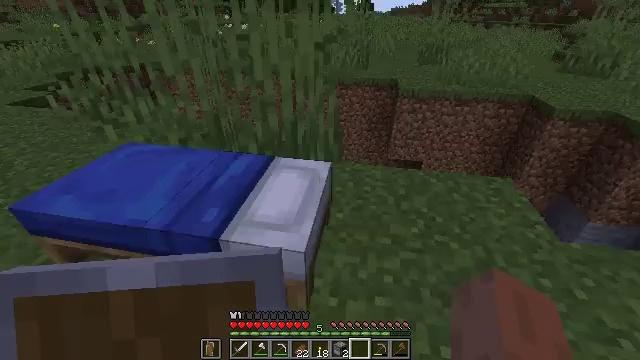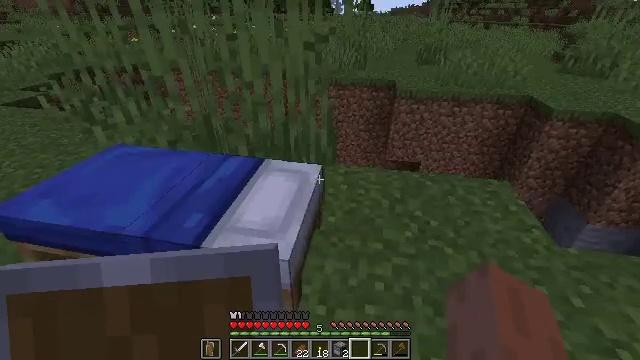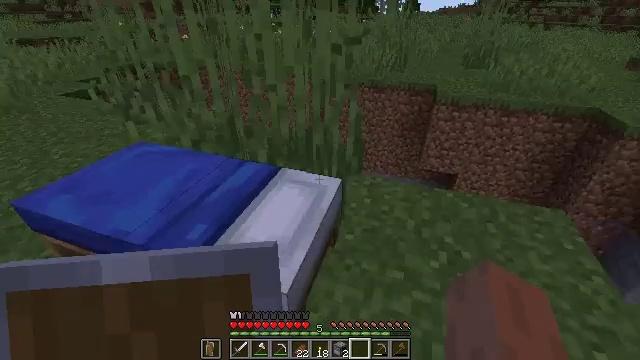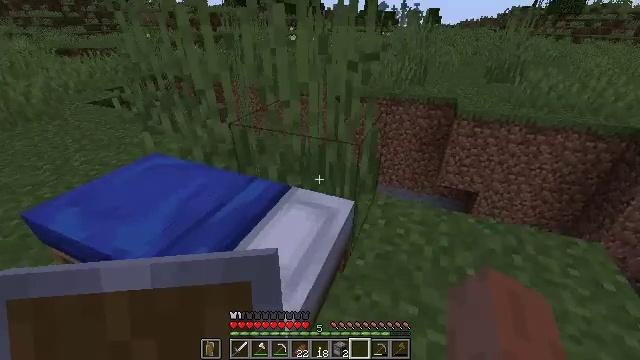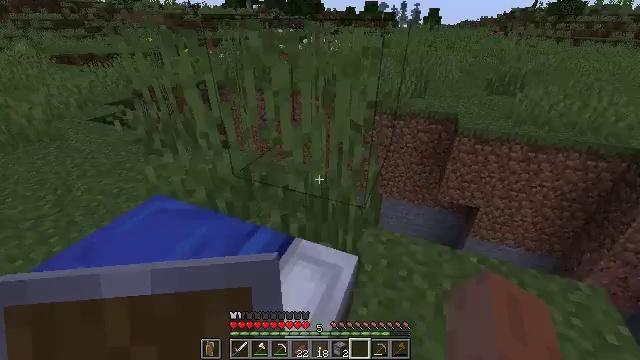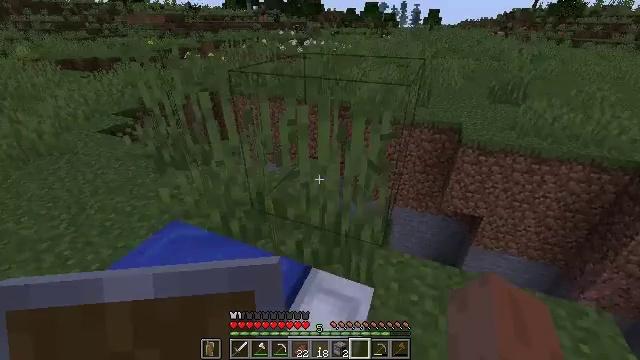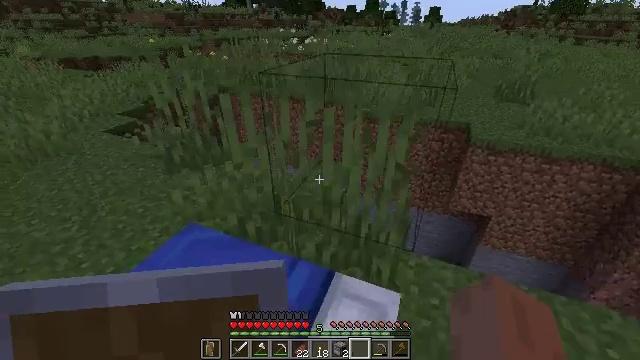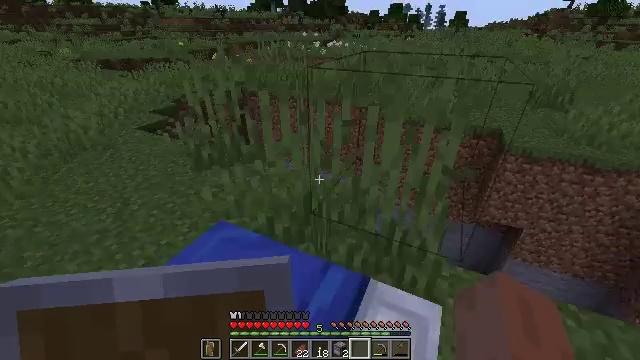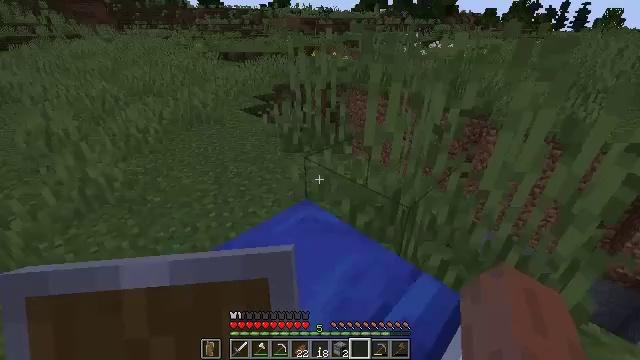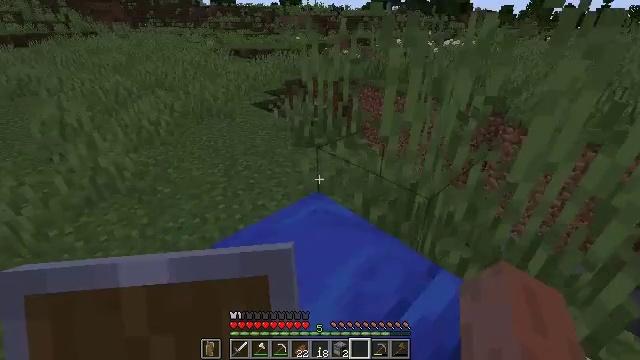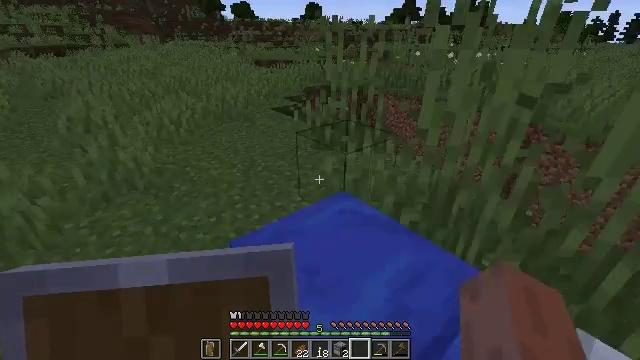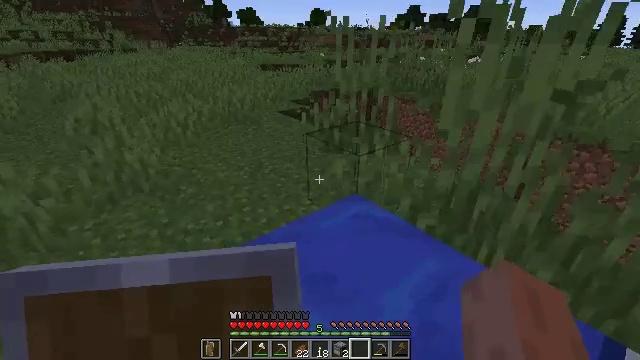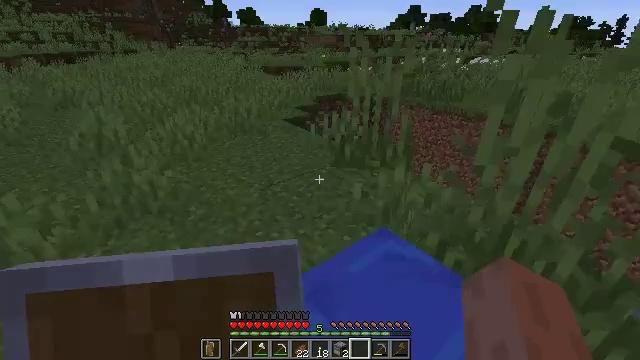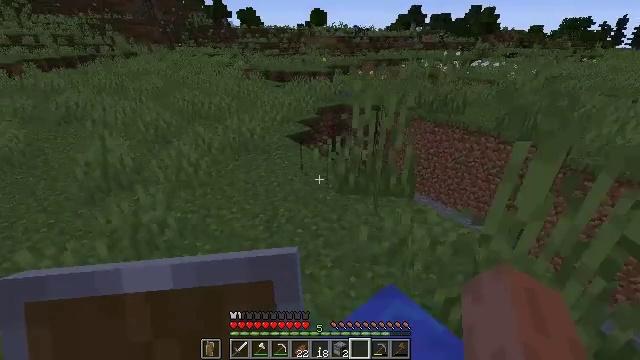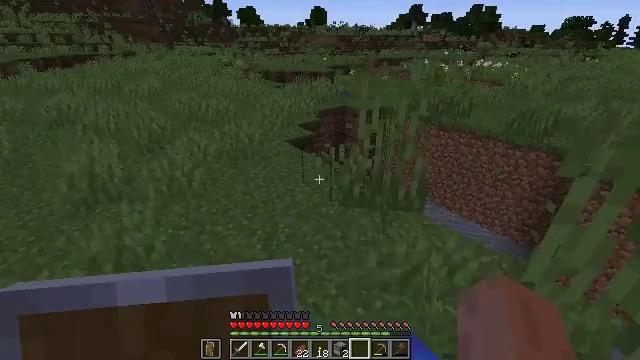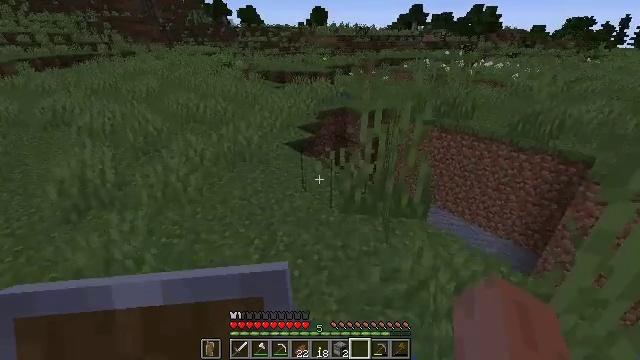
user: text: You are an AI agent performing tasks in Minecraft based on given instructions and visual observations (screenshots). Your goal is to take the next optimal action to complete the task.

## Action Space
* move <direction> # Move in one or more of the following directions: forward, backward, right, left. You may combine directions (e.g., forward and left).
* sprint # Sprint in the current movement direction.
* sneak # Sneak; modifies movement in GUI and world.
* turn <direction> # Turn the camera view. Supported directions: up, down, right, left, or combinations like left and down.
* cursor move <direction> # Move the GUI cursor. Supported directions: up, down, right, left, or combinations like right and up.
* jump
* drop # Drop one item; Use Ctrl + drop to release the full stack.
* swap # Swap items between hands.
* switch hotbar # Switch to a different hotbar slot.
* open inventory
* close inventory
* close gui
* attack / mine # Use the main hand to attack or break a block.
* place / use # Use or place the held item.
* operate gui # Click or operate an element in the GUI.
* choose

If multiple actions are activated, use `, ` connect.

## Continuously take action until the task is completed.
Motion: motion action
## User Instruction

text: Mine the blue bed to pick it up.
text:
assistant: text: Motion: move forward
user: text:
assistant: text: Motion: move forward, turn left
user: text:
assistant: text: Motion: move forward, turn left and up
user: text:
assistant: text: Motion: move left
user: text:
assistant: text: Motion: move left
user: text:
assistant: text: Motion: move left
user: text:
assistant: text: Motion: move forward and move left, turn left
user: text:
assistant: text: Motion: move forward and move left, turn left
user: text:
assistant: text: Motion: move forward and move left, turn left
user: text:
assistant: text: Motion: move forward and move left, turn left and up
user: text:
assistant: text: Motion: move forward and move left
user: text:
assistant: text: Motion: move forward
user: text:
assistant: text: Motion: move forward
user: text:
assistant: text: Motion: move forward
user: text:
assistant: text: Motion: move forward
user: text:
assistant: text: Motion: move forward, turn left
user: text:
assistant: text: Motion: move forward
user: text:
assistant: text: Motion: move forward
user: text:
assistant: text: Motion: move forward
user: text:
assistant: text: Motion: move forward
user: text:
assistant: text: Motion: move forward
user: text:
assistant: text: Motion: move forward
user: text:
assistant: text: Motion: move forward
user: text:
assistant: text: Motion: move forward
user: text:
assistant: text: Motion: move forward, sneak, turn right and down
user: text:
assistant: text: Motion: move forward, sneak, turn right and down
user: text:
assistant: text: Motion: move forward, sneak, turn right and down
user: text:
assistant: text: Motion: move forward, sneak, turn right
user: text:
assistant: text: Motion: move forward, sneak
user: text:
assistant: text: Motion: move forward